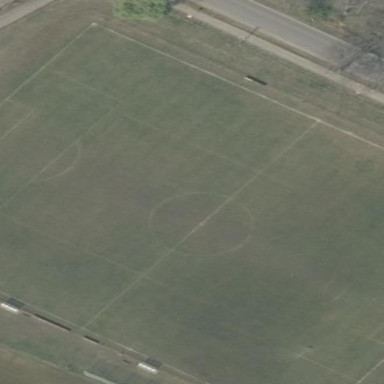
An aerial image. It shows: Grass pitch designated for soccer.